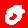
Digit: 0